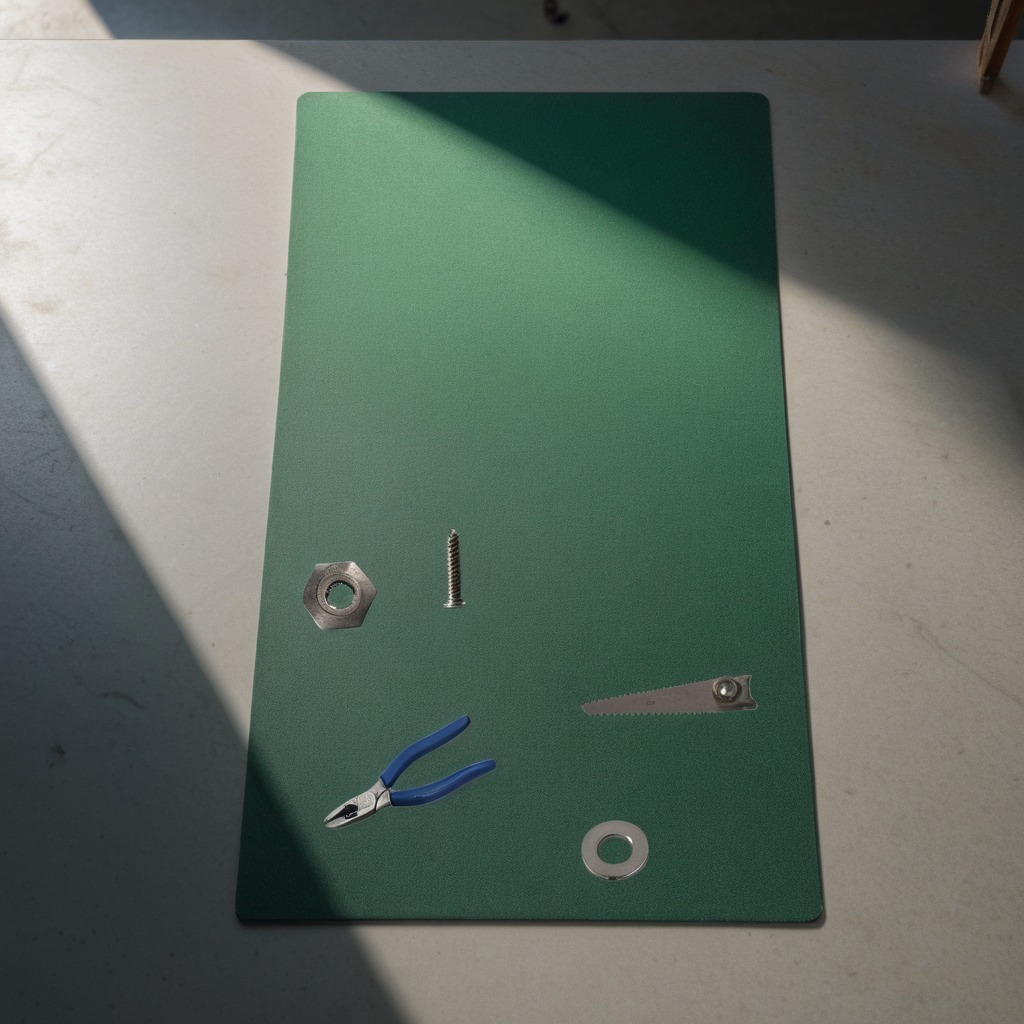
A flat metal washer, a metal machine screw, a pair of pliers, a handheld metal saw, and a metal nut are lying on a clean granite tabletop covered with a green rubber mat inside a workshop under bright overhead lighting crisp shadows high clarity worn but beneath the mat